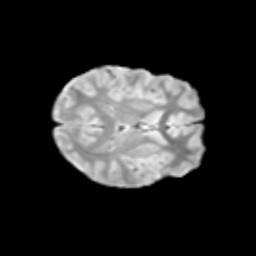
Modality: T2w
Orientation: axial
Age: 11
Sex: female
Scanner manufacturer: siemens
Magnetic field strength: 3 T
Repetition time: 3.8 s
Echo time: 0.07 s